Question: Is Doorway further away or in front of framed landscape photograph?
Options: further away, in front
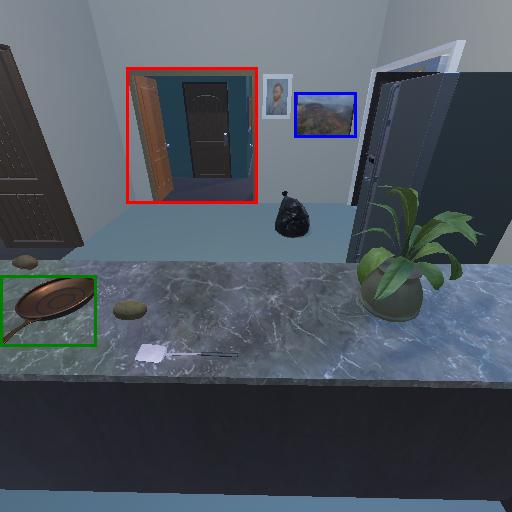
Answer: further away